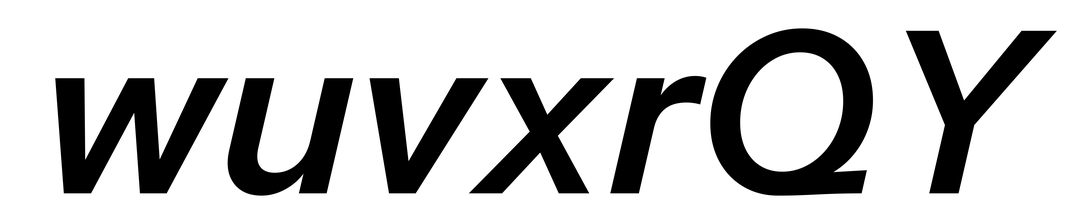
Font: InstrumentSans-Italic_SemiBold_Italic